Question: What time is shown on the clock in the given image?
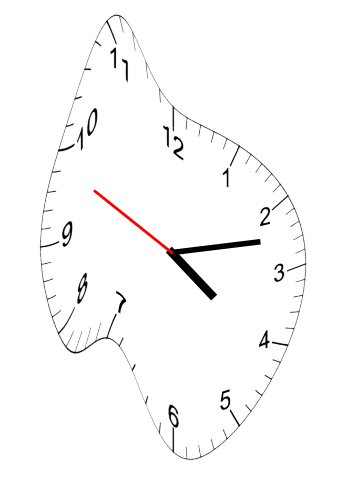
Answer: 04:12:49